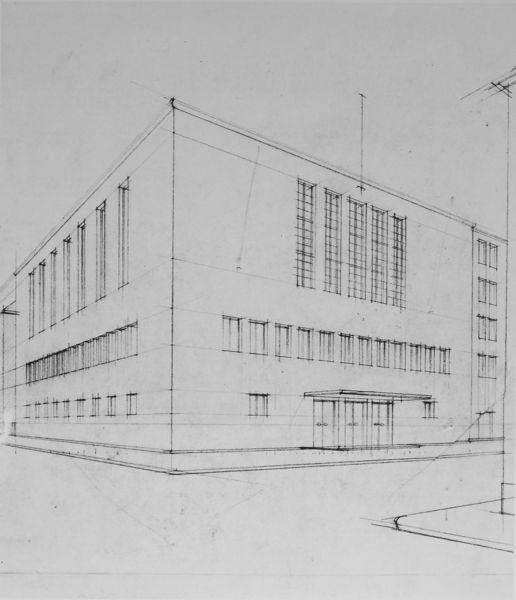
Titel: Entwurf zum Wettbewerb des Evangelischen Volkshauses in Frankfurt
Künstler: Theodor Fischer
Standort: München
Institution: Architektursammlung der Technischen Universität
Schlagwörter: weiß, fenster, glas, grau, schwarz, skizze, strasse, tür, zeichnung, dach, gebäude, haus, weg, wand, architektur, fünf, drei, front, ecke, modell, ansicht, fassade, perspektive, türen, moderne, modern, grafik, graphik, linien, fabrik, strom, symmetrie, schmal, streng, gerade, glatt, menschenleer, striche, halle, flucht, kante, eingang, eckhaus, eckig, bürgersteig, linie, strommast, kreuzung, symmetrisch, schlicht, gehweg, schwarzweiß, bahnhof, bleistift, entwurf, stift, bauhaus, portal, eck, vergittert, fluchtpunkt, treppenhaus, konstruktion, rechteckig, etagen, geschosse, plan, museum, block, vordach, stockwerke, geometrie, geraden, quadratisch, antenne, grundriss, bauwerk, fensterband, fenser, aufriss, bauzeichnung, dreigeschossig, flachdach, zeichung, architekt, goldener schnitt, antennen, stromleitung, fahnenstange, kubus, gliederung, faschismus, graphil, städtebau, fensterbänder, hochhaus, nazis, sachlichkeit, isometrie, gropius, flachbau, gaayyyyyyy, hausecke, konstruktionslinien, nsdap, funktional, radierungen, mies van der rohe, bauhuas, merhstock, walter gropius